Interaction volume radius: 5 \u00c5
Interaction volume height: 10 \u00c5
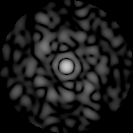
Disorder parameter: 0.8234